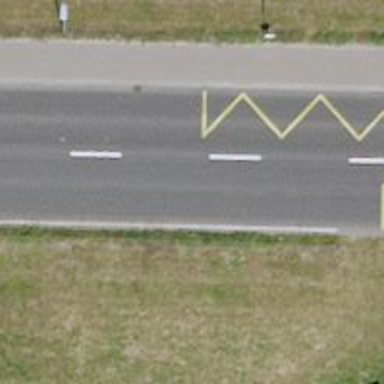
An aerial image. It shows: Bus stop equipped with public transport stop position.